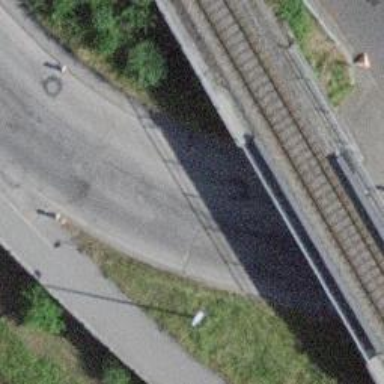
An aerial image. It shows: Primary highway with separate sidewalks on both sides.